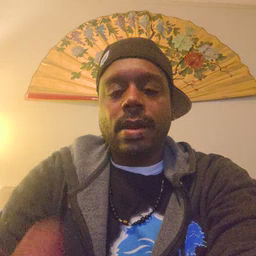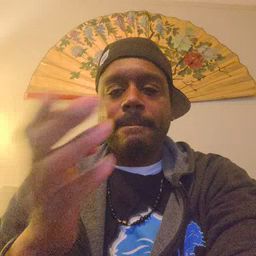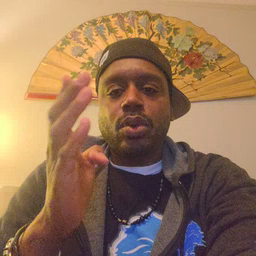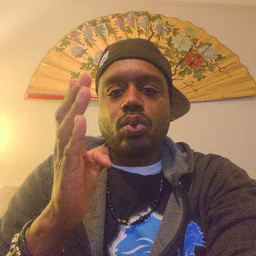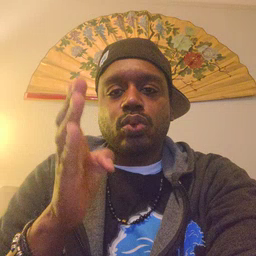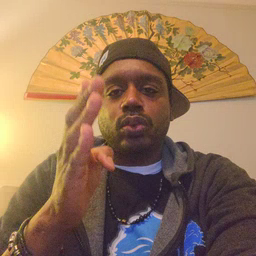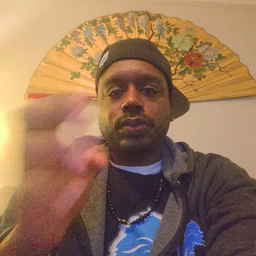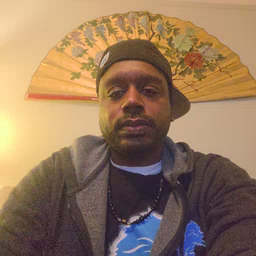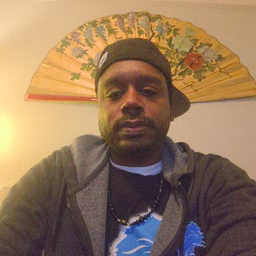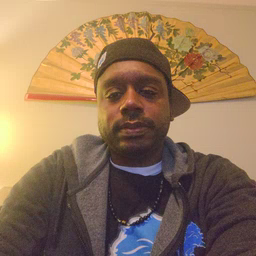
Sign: blue